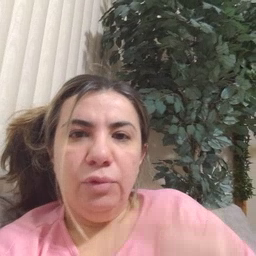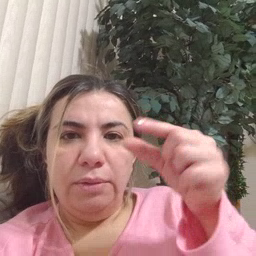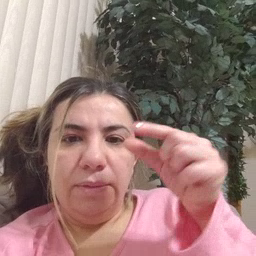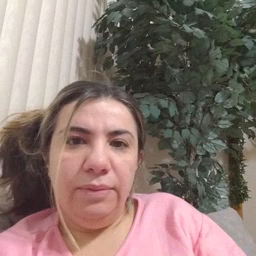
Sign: green